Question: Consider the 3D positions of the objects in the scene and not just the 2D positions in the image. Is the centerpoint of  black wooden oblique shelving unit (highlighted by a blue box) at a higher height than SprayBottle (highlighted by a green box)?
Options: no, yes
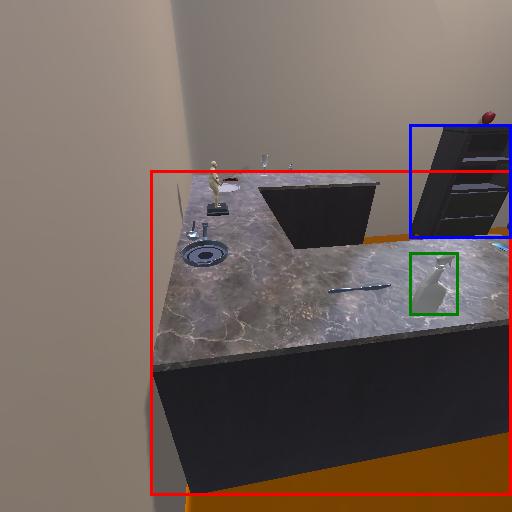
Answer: no